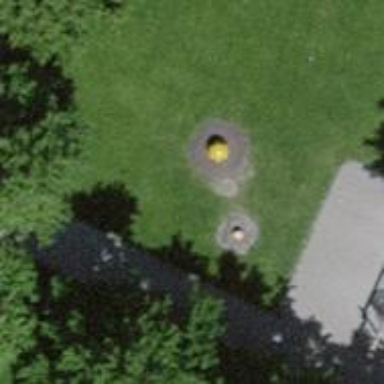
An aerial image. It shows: Playground with spinner.